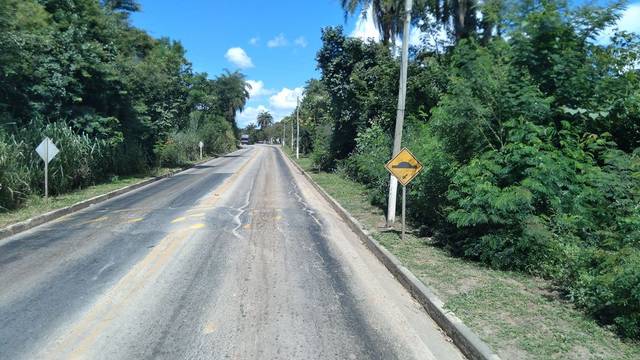
Region: Brazil
Coordinates: -19.87, -43.854